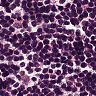
Metastatic tissue present: no